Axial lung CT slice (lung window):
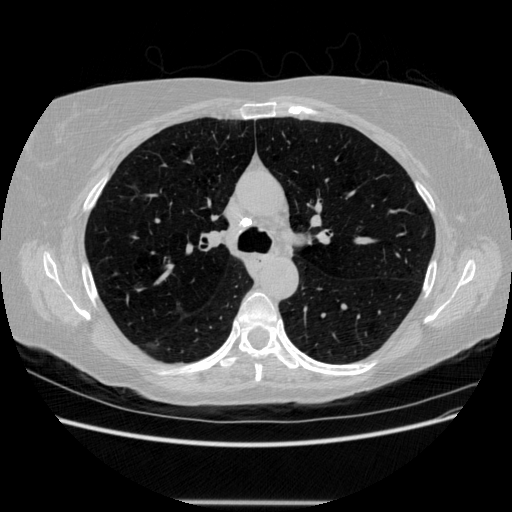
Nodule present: no